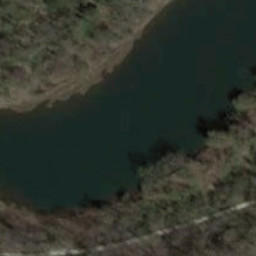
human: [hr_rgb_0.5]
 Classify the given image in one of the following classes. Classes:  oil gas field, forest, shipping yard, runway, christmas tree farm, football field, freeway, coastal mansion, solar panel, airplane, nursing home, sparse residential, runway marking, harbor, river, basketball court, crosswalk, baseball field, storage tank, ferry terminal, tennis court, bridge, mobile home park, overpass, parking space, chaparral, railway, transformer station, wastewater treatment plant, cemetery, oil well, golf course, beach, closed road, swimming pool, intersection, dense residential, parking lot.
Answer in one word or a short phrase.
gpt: river